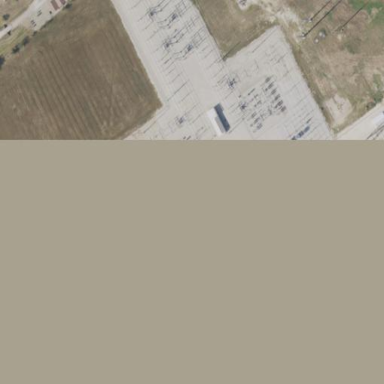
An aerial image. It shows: Outdoor power substation enclosed by fence. The substation operates at the transmission level.